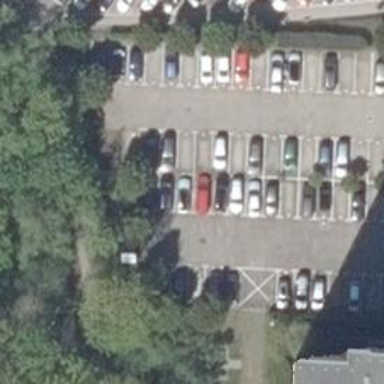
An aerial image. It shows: Parking aisle designated as service road.